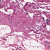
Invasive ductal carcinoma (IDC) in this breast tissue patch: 0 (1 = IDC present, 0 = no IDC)